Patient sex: F
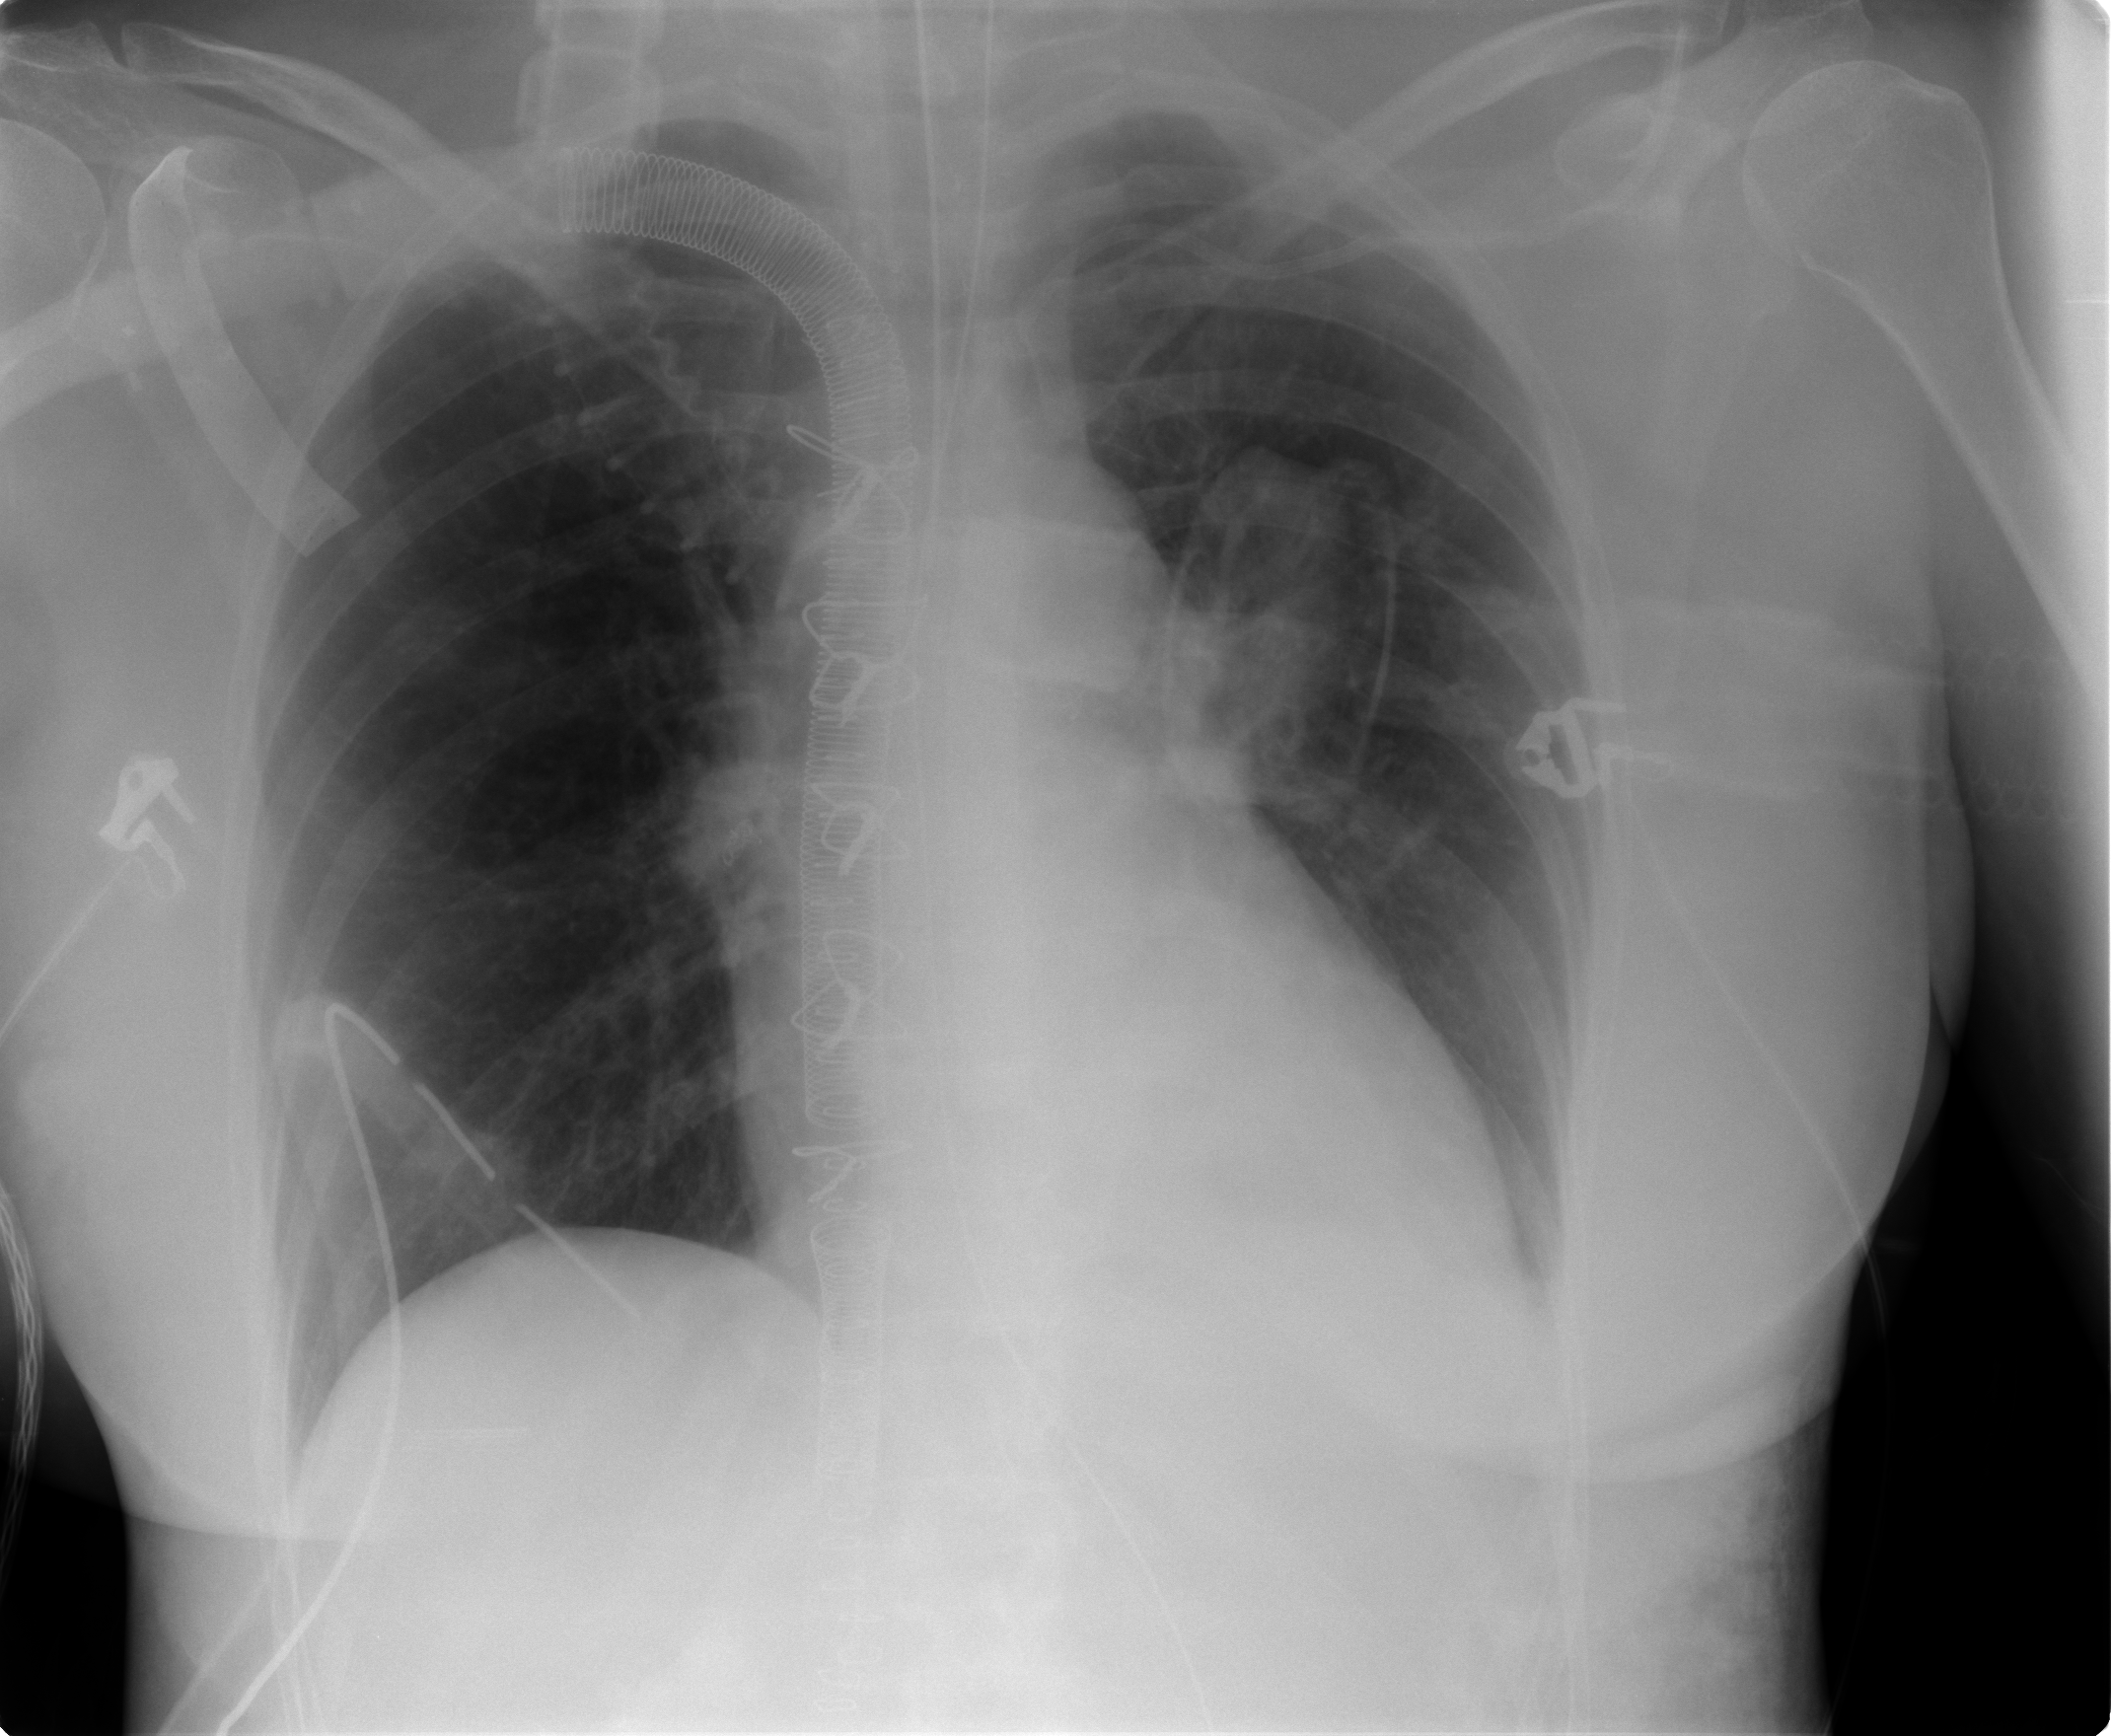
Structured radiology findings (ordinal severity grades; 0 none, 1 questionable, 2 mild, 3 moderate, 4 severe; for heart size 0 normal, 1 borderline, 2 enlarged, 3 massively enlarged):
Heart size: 2
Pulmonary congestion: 0
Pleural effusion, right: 0
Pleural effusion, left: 1
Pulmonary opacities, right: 0
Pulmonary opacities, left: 0
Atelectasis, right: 0
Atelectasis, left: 0